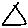
Label: triangle